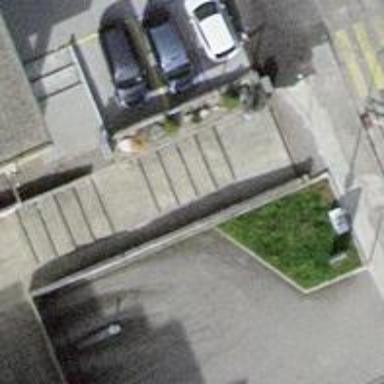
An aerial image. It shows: Footway with concrete surface.